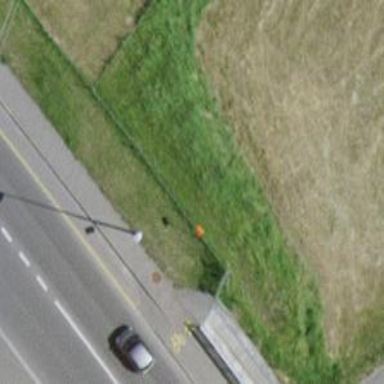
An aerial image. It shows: Aerial marker.